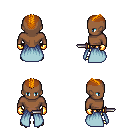
a pixel art fantasy rpg character, male body template, human, dark skin, overskirt, gold greaves, dark blonde short mohawk hairstyle, gold gloves, gold boots, dagger, four views (front, back, left, right), 2x2 character sprite sheet, small pixel art, hard edges, no anti-aliasing